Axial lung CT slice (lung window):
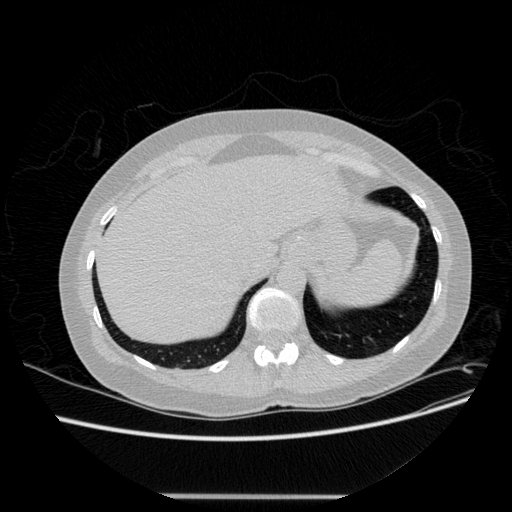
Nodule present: no